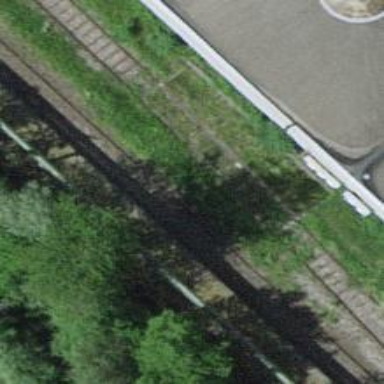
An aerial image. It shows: Disused railway spur with one track.